Interaction volume radius: 5 \u00c5
Interaction volume height: 20 \u00c5
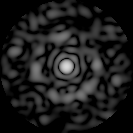
Disorder parameter: 0.8058